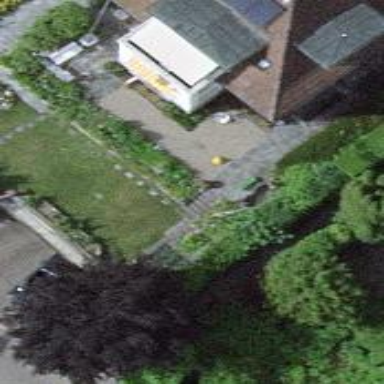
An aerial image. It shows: Group of garages.